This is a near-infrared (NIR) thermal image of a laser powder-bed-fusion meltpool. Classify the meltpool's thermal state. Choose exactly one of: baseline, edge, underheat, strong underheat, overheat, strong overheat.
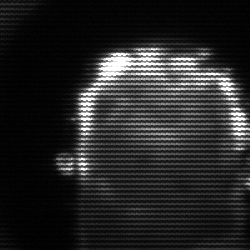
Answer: baseline